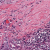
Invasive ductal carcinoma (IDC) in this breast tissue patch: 0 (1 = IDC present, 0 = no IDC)